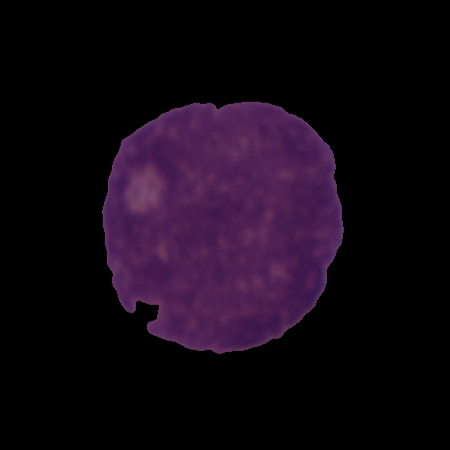
Label: cancer